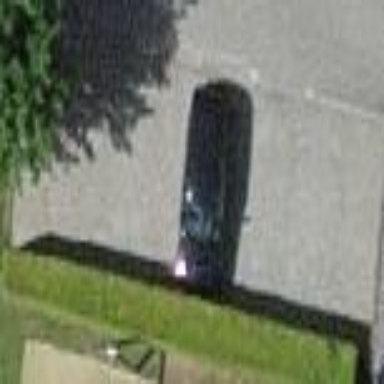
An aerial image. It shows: Street-side parking area.